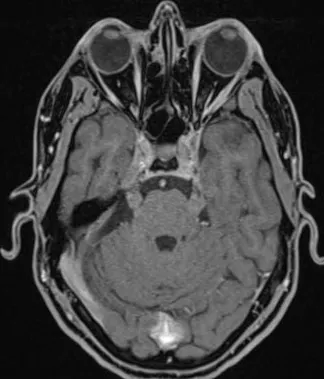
In T1 -weighted post- contrast images, there is diffuse bilateral nodular contrast enhancement along the 5th.
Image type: radiology (mri)